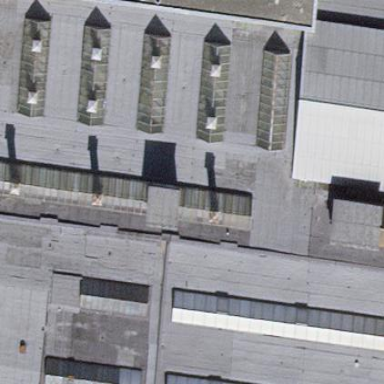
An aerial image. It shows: Industrial building.